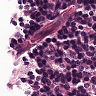
Metastatic tissue present: no